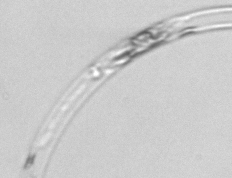
Label: Guinardia_striata